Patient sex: M
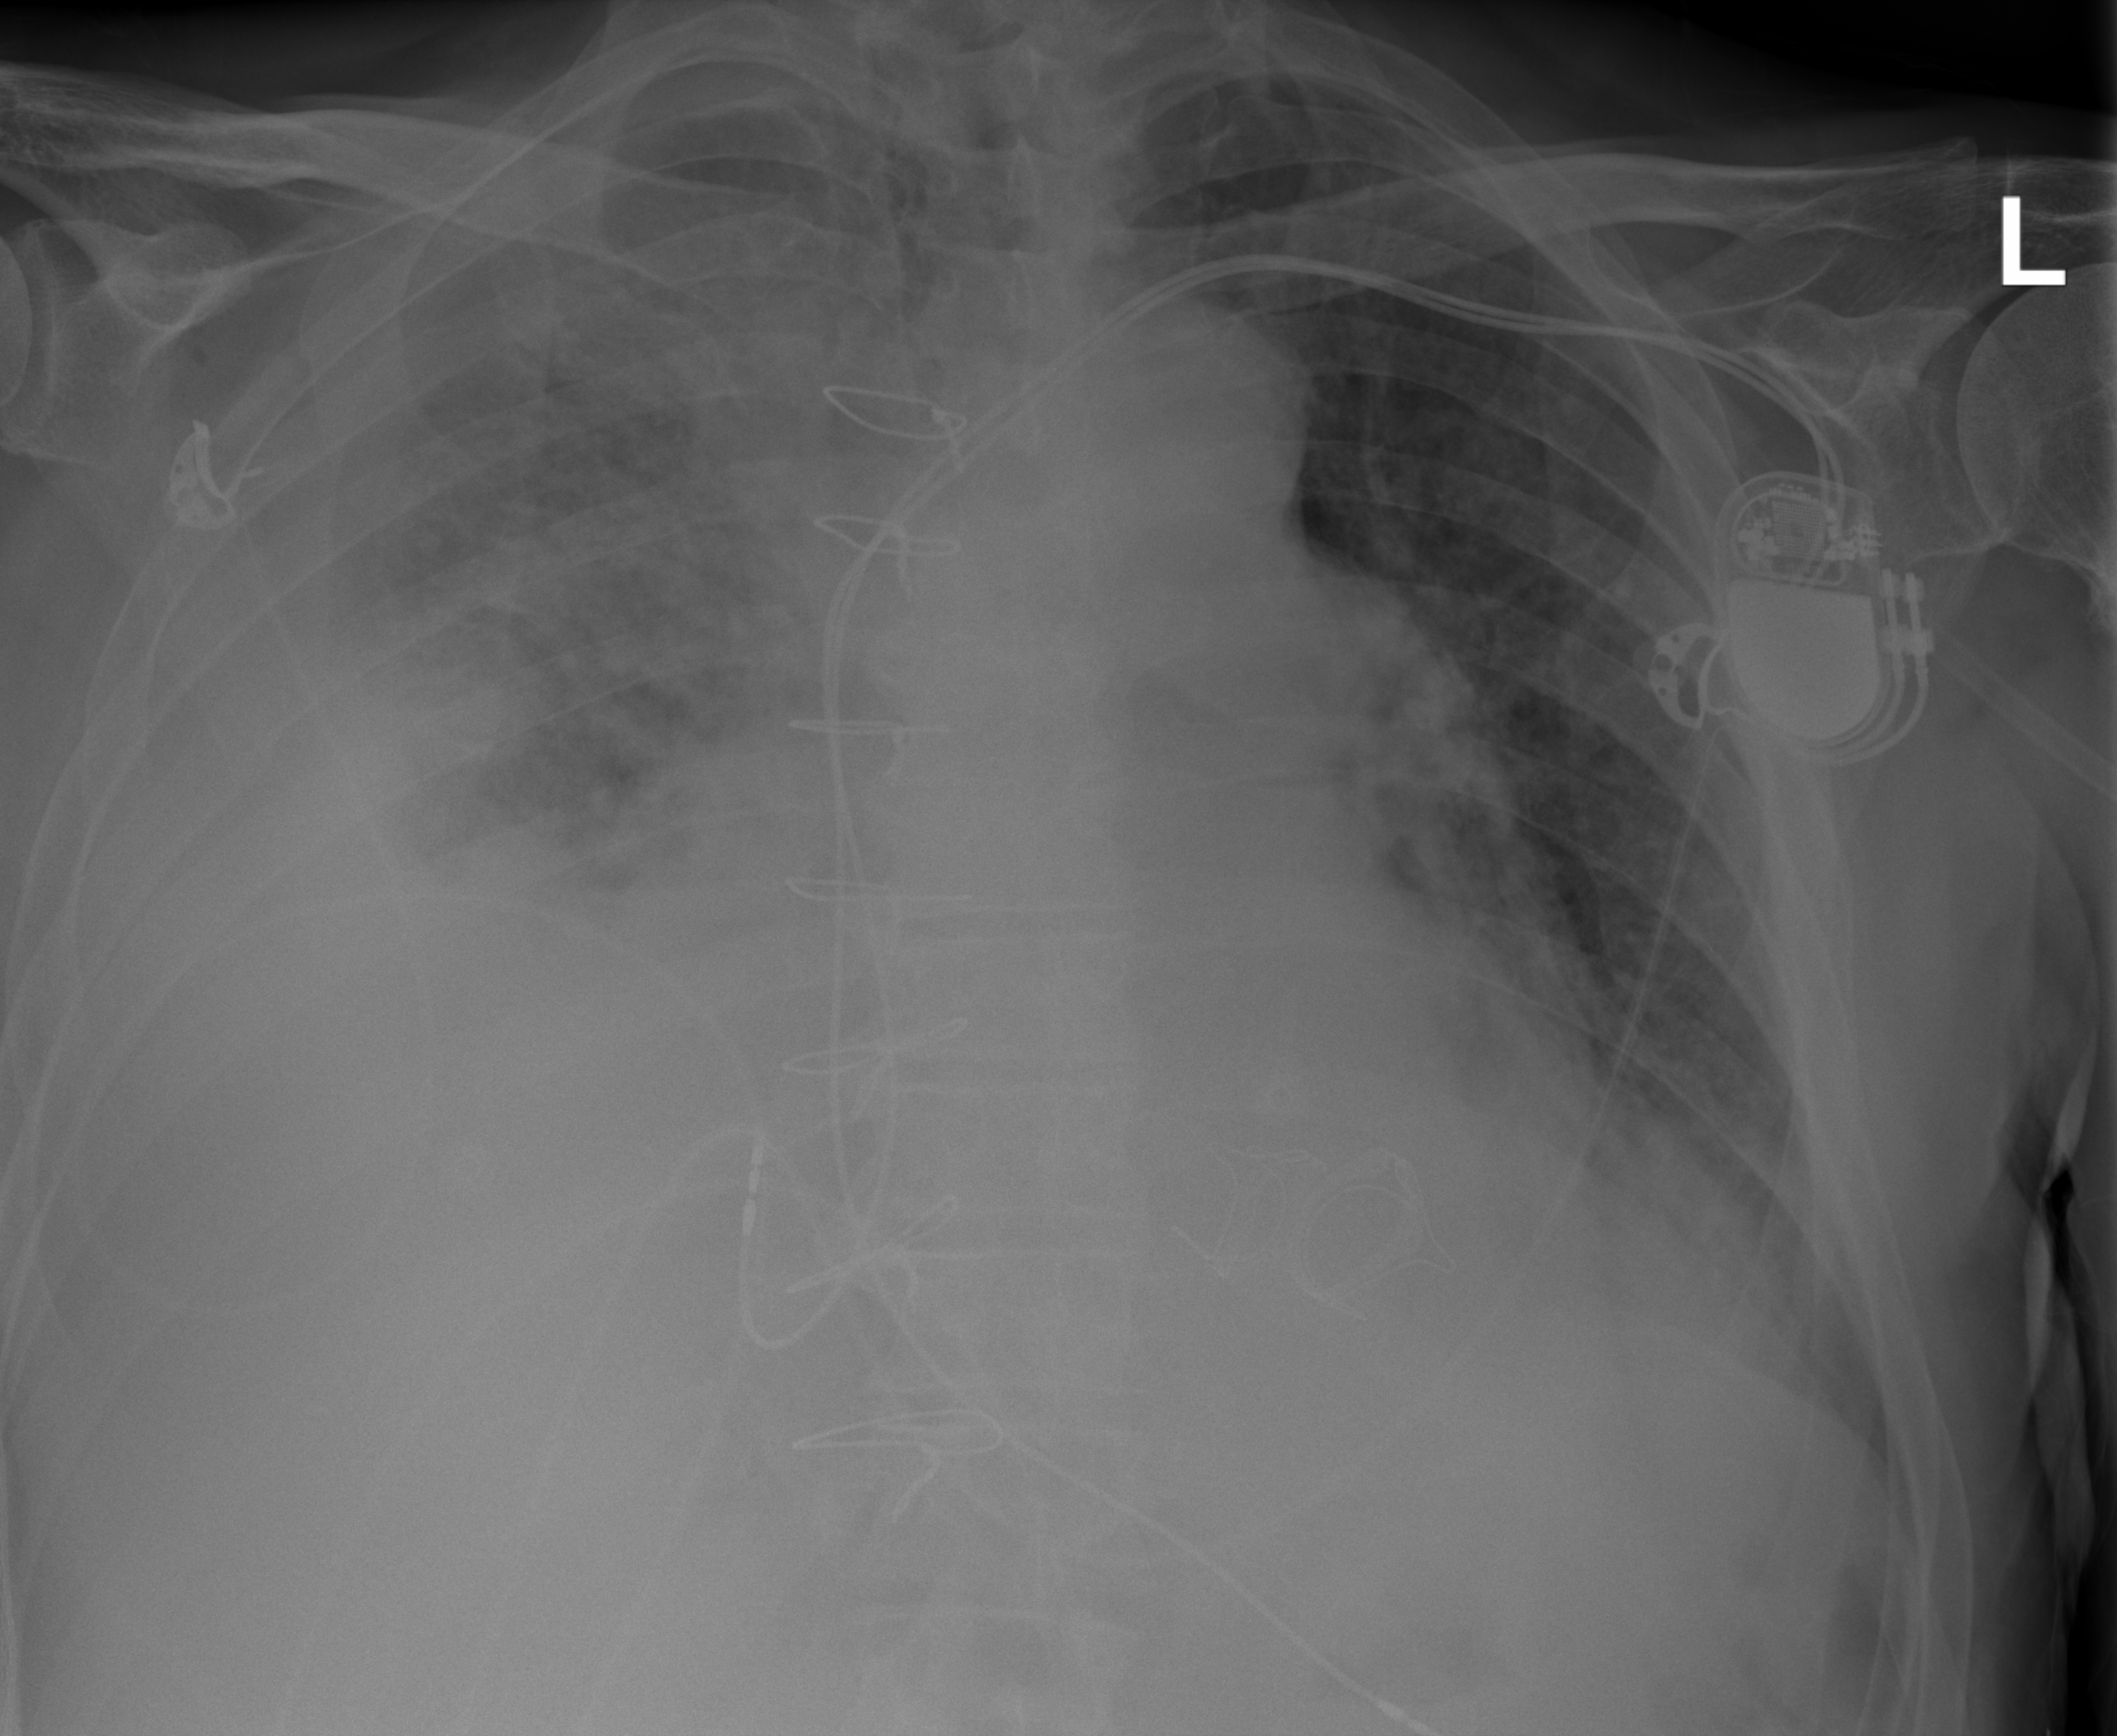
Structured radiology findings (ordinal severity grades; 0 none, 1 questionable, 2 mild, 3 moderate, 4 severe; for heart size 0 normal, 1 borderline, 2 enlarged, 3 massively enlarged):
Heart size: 2
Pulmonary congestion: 3
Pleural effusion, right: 3
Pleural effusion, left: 0
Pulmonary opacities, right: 3
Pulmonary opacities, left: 2
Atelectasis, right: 3
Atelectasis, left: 2